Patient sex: F
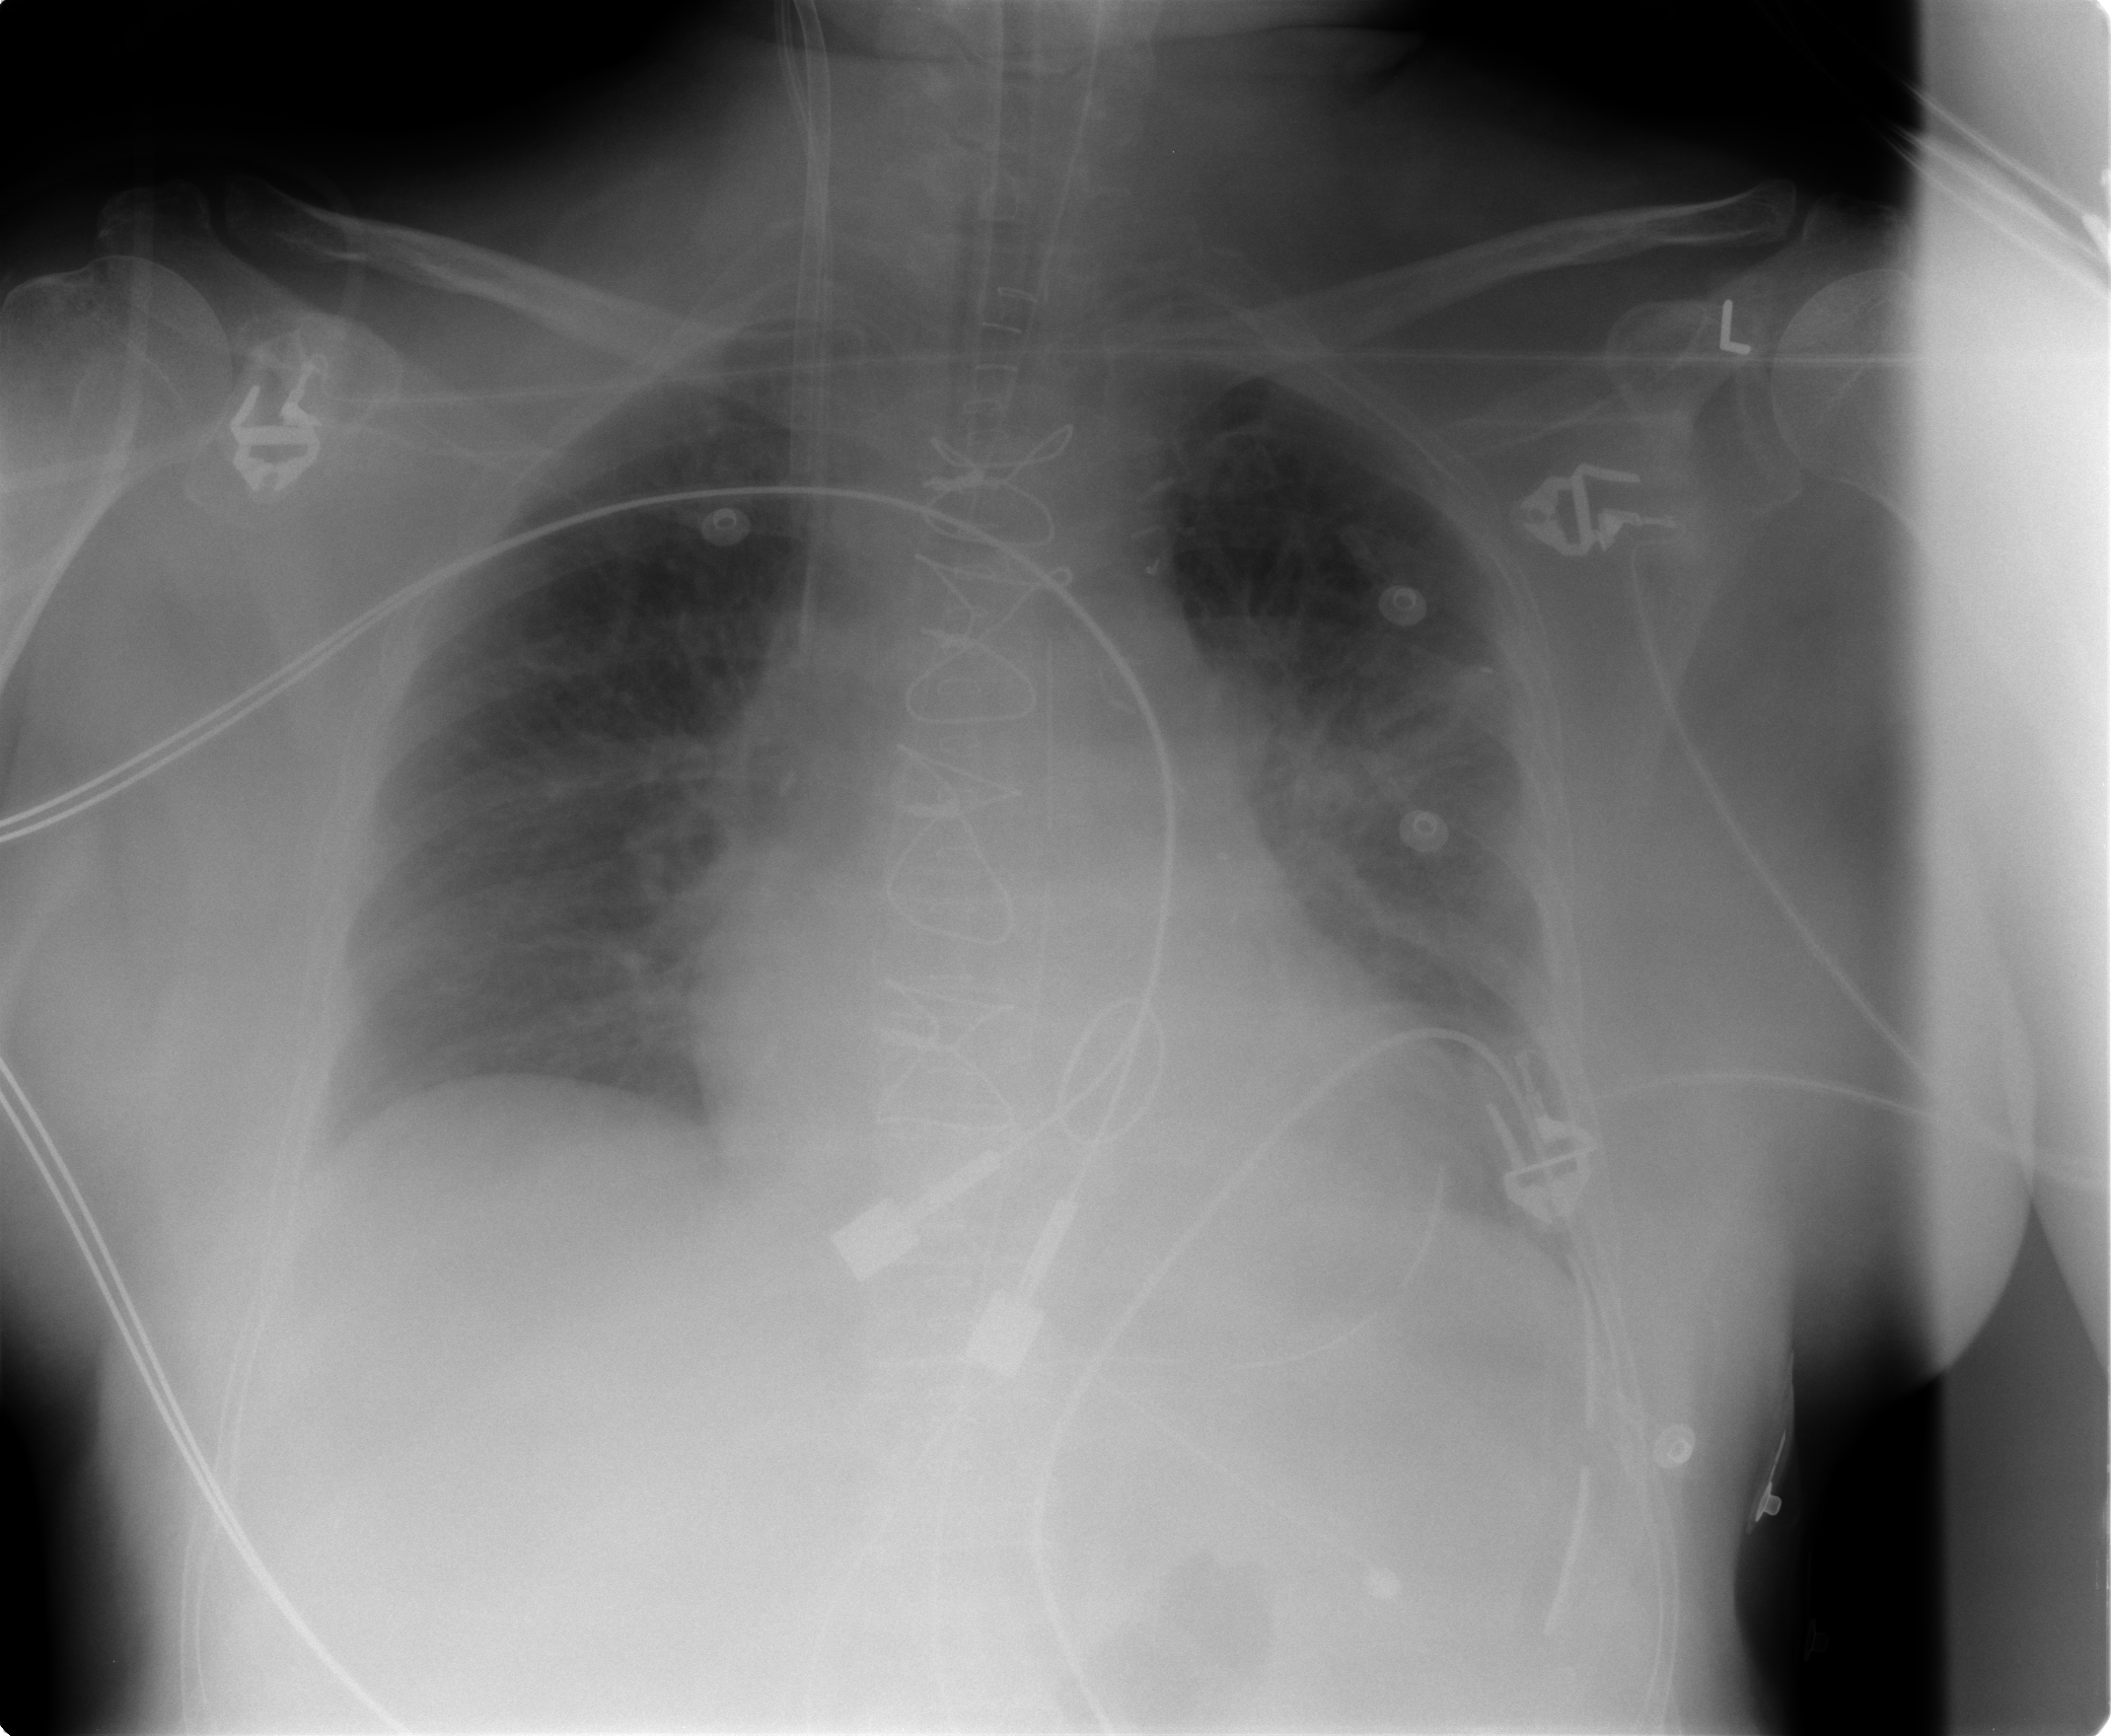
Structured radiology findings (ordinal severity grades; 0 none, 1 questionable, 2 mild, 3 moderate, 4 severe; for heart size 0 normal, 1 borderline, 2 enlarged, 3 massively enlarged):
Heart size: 2
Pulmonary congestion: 2
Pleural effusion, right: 2
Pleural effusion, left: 2
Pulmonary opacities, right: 1
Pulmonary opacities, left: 2
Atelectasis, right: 2
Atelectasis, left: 2